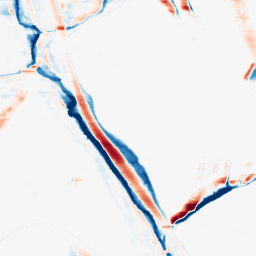
Category: morphological
Decomposition family: morphological_rect
Decomposition parameters: operation: average
width: 20
height: 3
Upsampling method: linear_exact
Upsampling parameters: scale: 2
Upsampling scale: 2